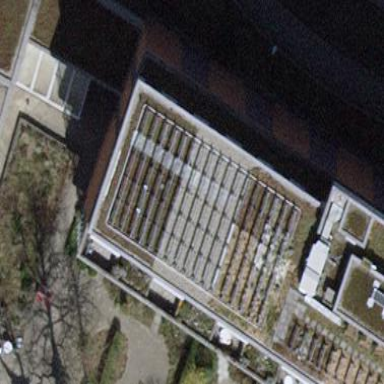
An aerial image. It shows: Dormitory building.